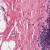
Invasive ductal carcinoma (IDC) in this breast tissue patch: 0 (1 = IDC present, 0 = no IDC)